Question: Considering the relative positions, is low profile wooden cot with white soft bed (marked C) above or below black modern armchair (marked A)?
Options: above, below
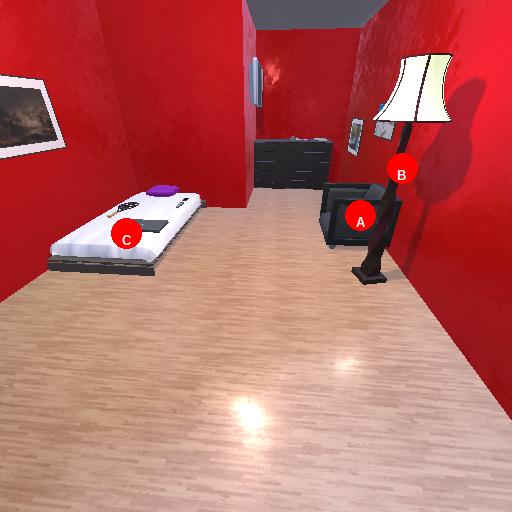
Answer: above